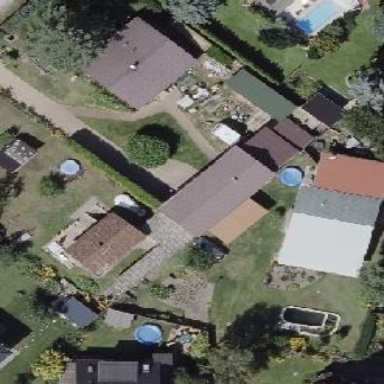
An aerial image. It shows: Detached building with gabled roof.